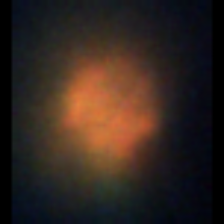
Taxon: Ciliates
Group: Other